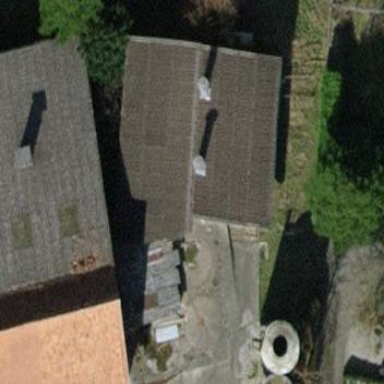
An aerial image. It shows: Shed.